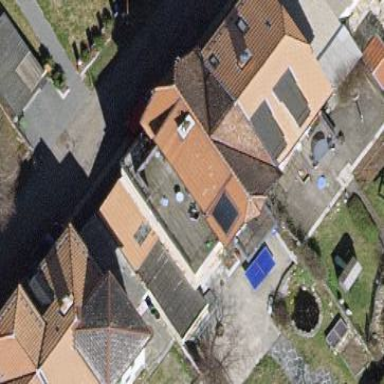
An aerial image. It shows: Simple house.